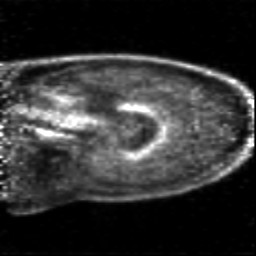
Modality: PET
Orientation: sagittal
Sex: female
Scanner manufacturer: siemens